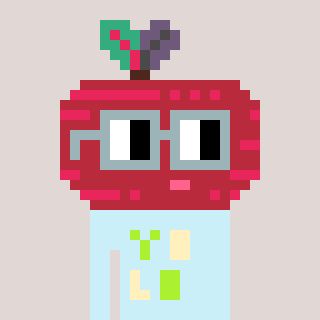
a pixel art character with square dark gray glasses, a beet-shaped head and a cold-colored body on a warm background